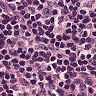
Metastatic tissue present: no